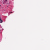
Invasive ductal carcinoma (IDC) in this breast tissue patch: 0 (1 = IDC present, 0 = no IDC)